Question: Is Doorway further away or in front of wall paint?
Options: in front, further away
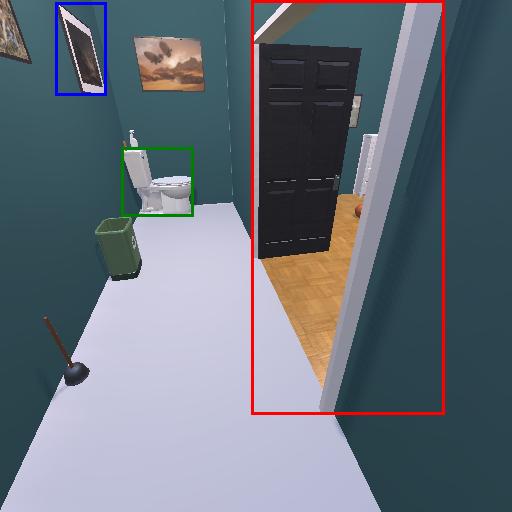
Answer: in front